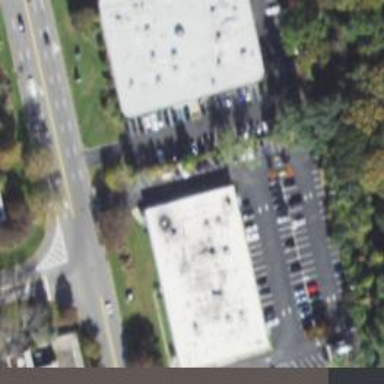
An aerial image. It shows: Commercial building.